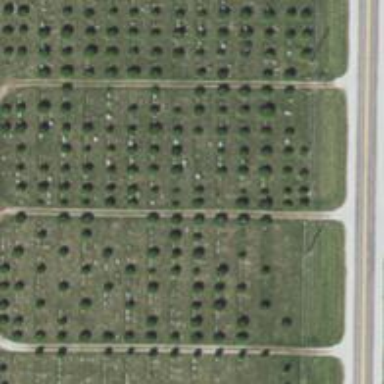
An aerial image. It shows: Cemetery.